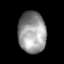
Tissue: lung
Cell type: Epithelial cells
Senescence score: 0.2432
Nuclear area (px): 1125
Mean DAPI intensity: 150.736